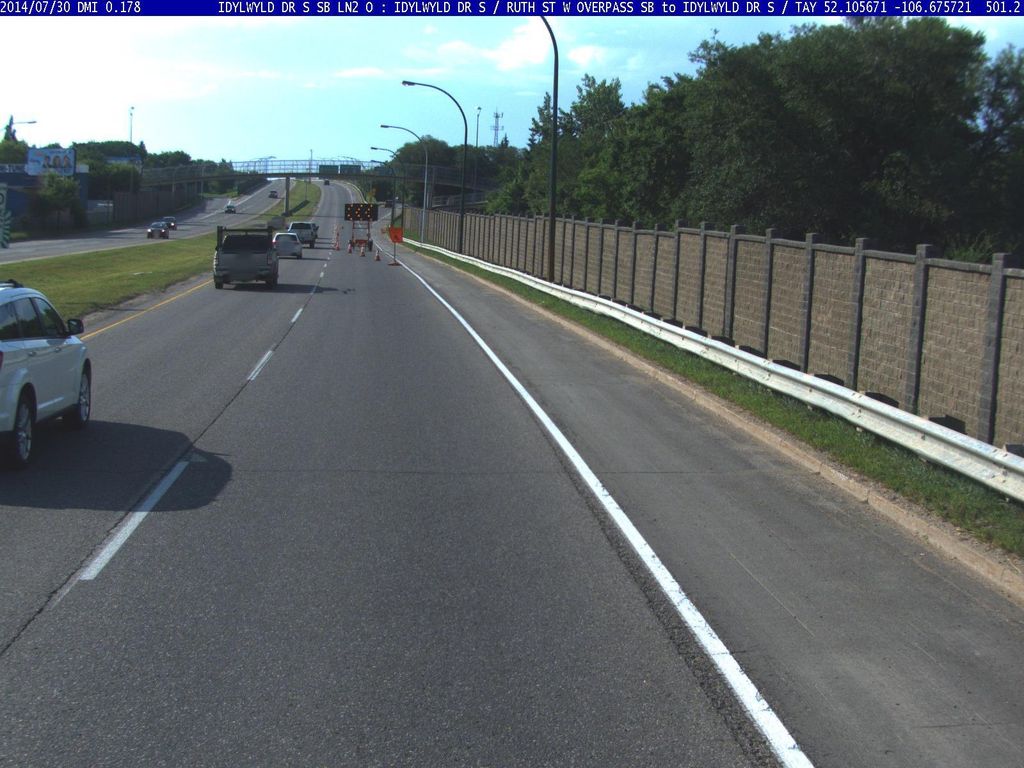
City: saskatoon